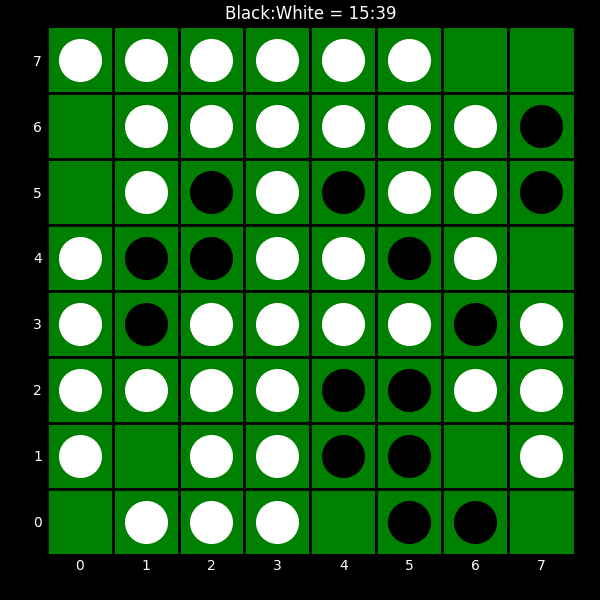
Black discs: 15
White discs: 39